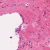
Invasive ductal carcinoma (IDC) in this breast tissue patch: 0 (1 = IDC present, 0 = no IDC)